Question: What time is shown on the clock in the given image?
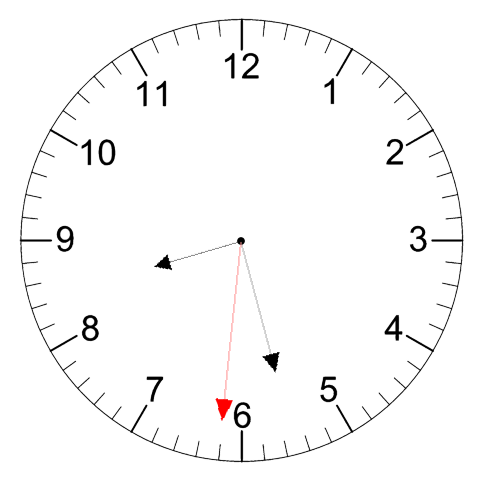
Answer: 08:27:31